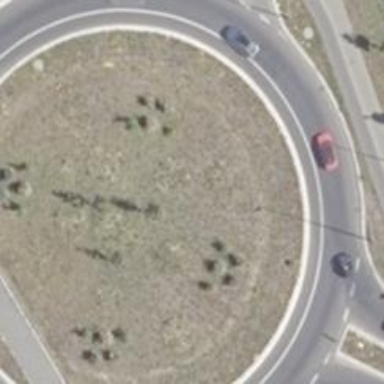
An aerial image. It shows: Secondary road with asphalt surface leading to roundabout.